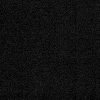
Atmospheric dust classification: dusty